Interaction volume radius: 10 \u00c5
Interaction volume height: 15 \u00c5
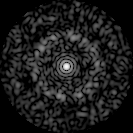
Disorder parameter: 0.8259